Aerial crown-view tile of a tropical tree (Barro Colorado Island, Panama), acquired 20241014:
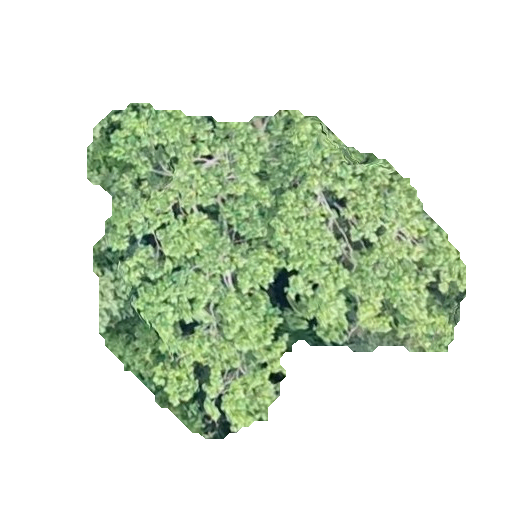
Species: Simarouba amara
GBIF accepted scientific name: Simarouba amara
Crown area: 132.539 m²